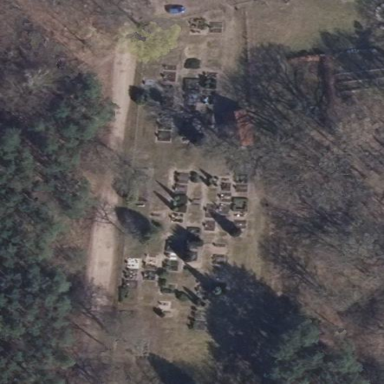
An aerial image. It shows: Cemetery.